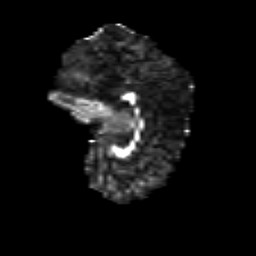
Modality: FA
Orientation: sagittal
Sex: female
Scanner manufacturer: siemens
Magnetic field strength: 3 T
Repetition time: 5 s
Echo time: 0.071 s